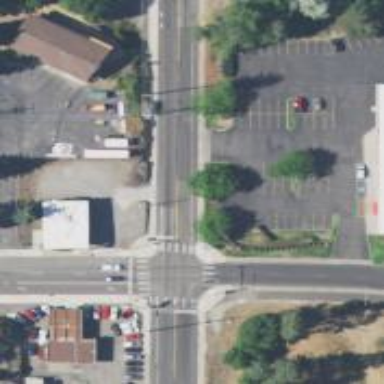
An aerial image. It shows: Crossing with paired lines marking on the road.